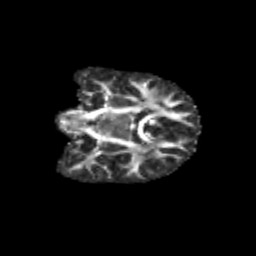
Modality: FA
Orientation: coronal
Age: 11
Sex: female
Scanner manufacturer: siemens
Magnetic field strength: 3 T
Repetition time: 3.8 s
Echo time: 0.07 s